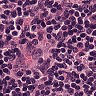
Metastatic tissue present: no